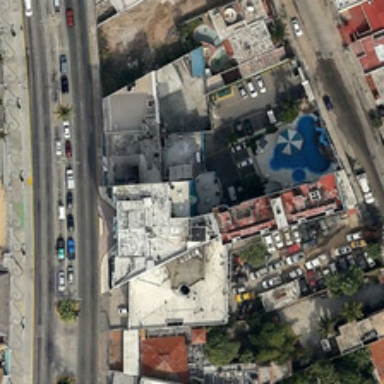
A resort separated with the beach by a road with some cars parked in the middle .